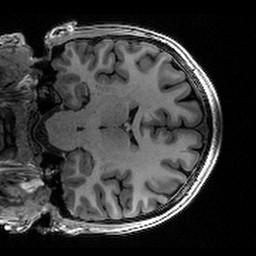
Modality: T1w
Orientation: coronal
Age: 23
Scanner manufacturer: siemens
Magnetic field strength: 3 T
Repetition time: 2.4 s
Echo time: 0.00224 s